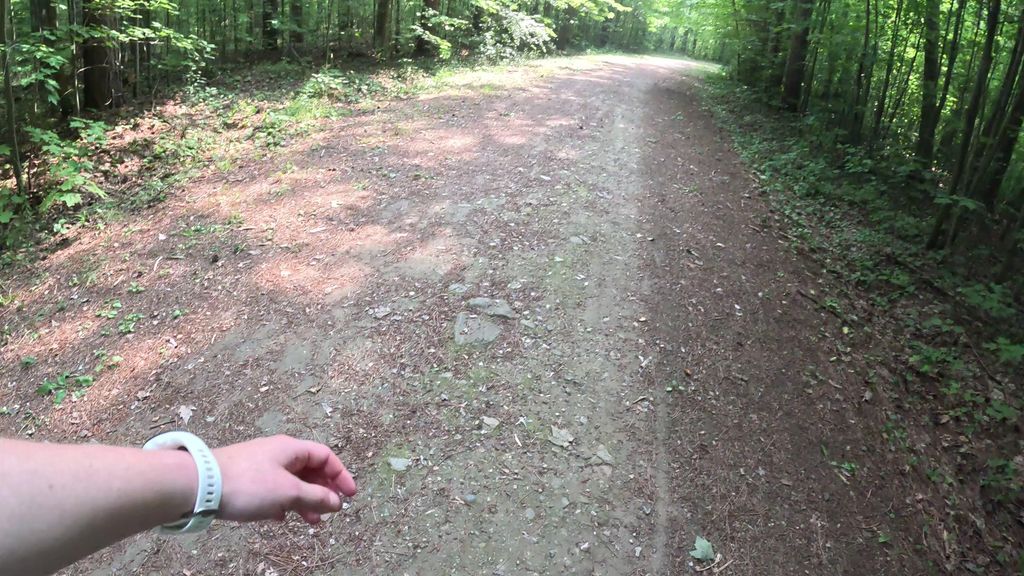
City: ottawa-gatineau